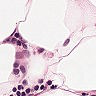
Metastatic tissue present: no